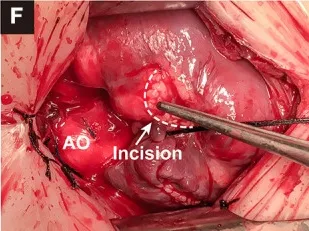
(C-F) depicted the surgical repair process. RCA, right coronary artery; RCAA, right coronary artery aneurysm; AO, aorta.
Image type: medical_photograph (other_medical_photograph)